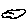
Label: cloud